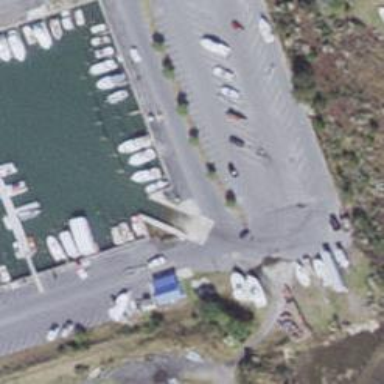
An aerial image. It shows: Slipway on service road for leisure land activities.